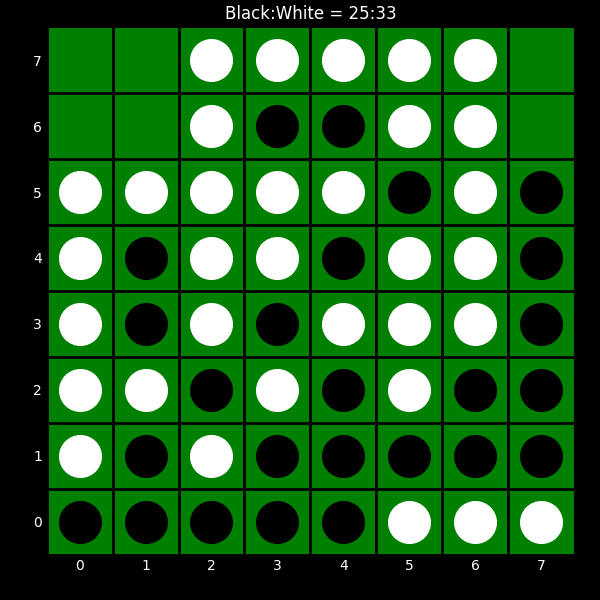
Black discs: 25
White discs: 33